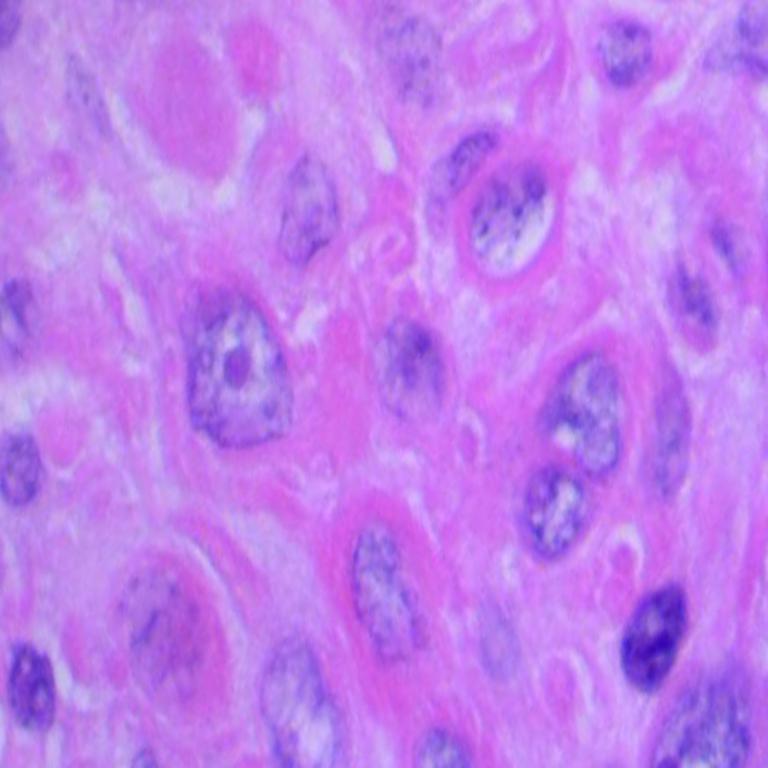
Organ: lung
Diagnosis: squamous carcinomas